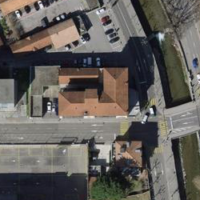
EUNIS habitat code: 54
Species observed at this site:
Erigeron karvinskianus
Anas platyrhynchos